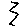
Label: zigzag